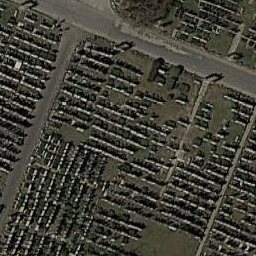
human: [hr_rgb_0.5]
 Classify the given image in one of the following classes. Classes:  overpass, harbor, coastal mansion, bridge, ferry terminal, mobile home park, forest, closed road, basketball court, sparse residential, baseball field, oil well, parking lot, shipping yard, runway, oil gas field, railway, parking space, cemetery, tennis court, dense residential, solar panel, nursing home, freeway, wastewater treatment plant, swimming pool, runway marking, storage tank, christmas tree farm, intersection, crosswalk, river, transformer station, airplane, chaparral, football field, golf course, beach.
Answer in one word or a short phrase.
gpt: cemetery